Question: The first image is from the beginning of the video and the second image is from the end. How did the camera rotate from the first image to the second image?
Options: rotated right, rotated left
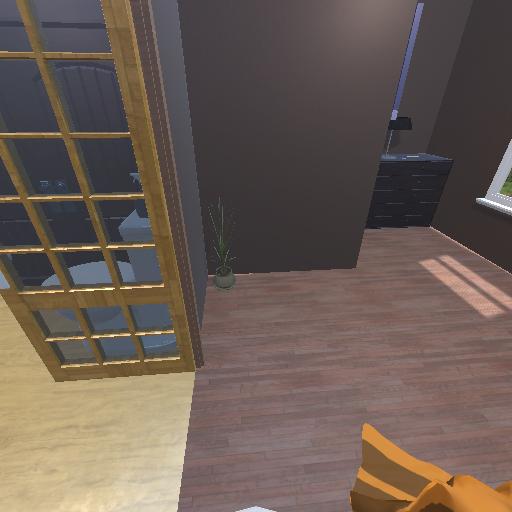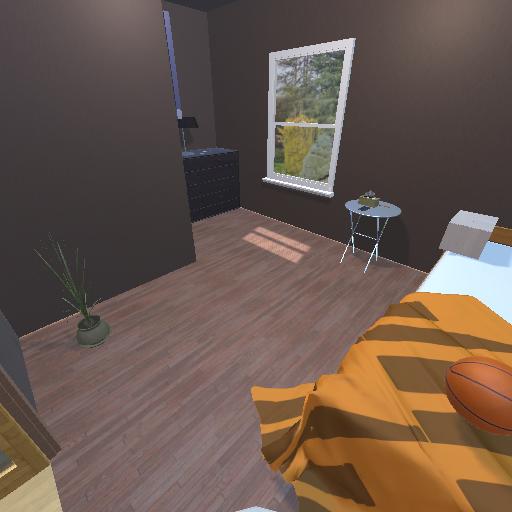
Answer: rotated right